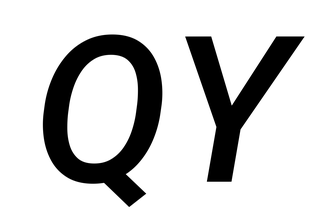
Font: Roboto-Italic_Medium_Italic